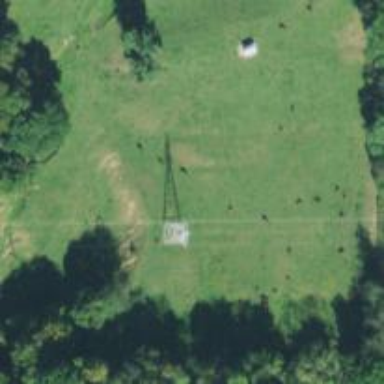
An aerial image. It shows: Lattice structure tower.